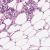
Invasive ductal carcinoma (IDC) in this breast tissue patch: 1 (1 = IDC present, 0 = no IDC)